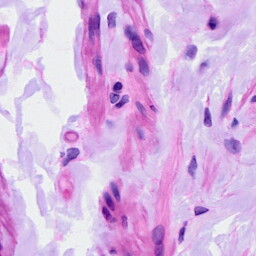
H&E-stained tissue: Ovarian